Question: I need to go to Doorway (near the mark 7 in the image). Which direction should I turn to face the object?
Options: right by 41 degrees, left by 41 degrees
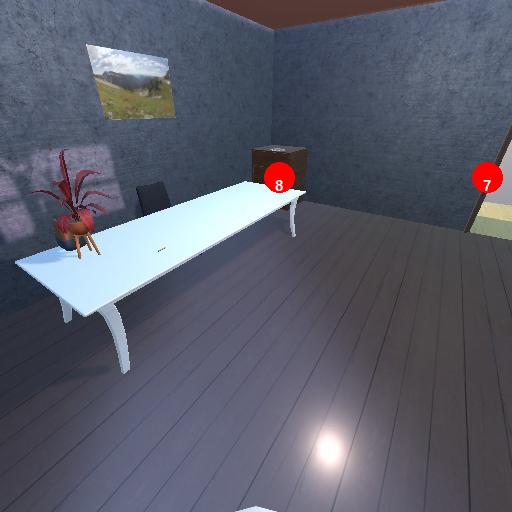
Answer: right by 41 degrees